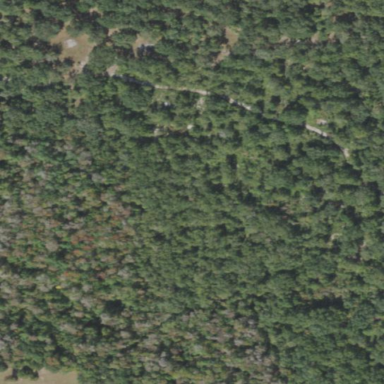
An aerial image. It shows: Needle-leaved woodland.